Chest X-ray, AP view. Patient: 35 years old, sex M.
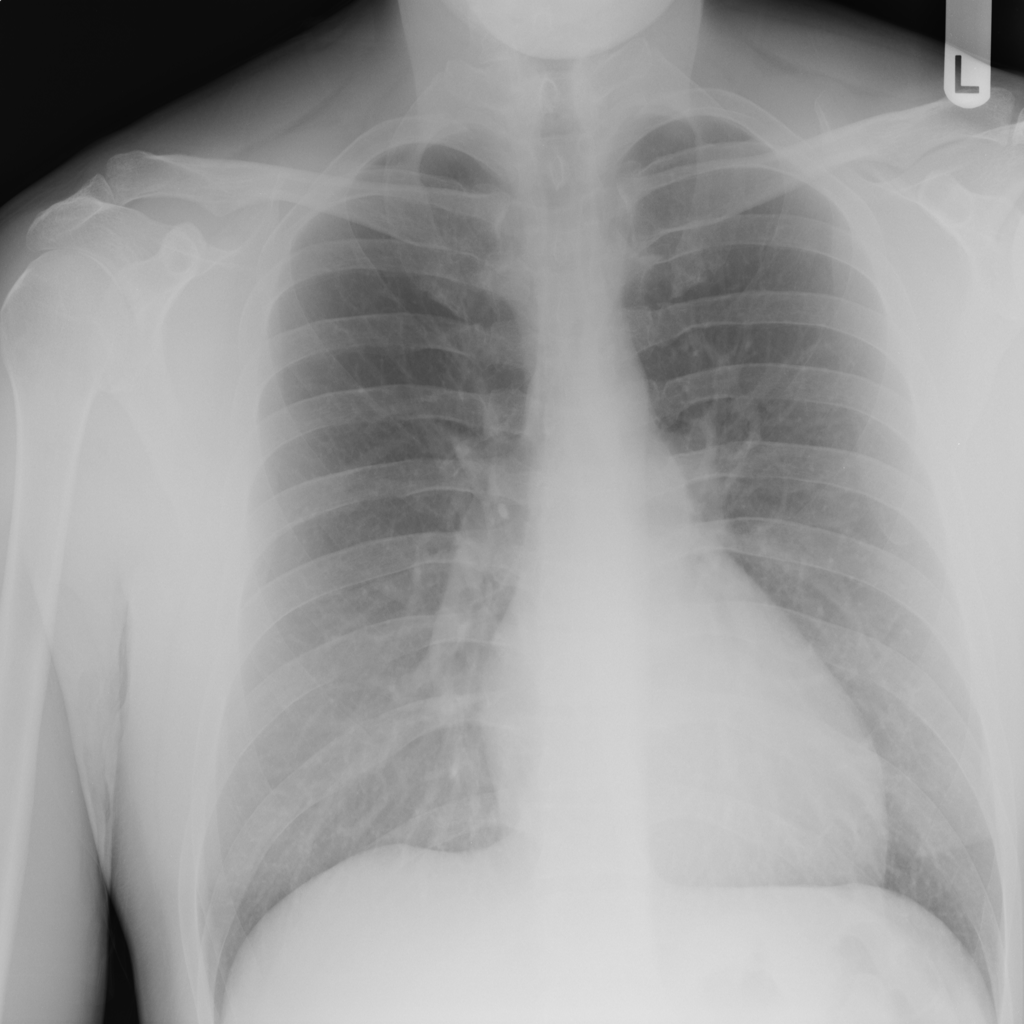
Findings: No Finding